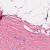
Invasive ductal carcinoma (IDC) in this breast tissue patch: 0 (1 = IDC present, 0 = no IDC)